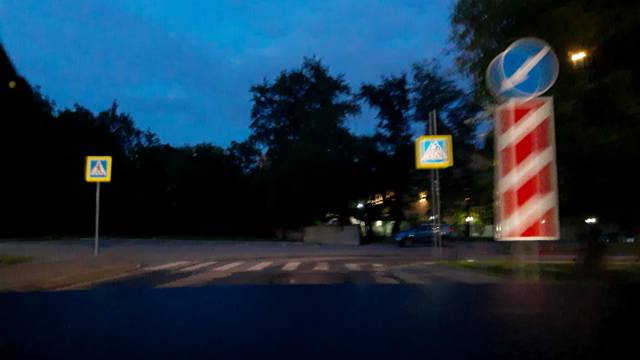
Region: Russia
Coordinates: 55.804, 37.607